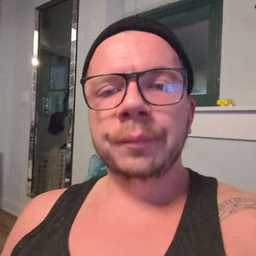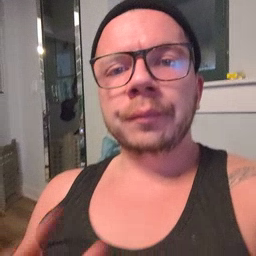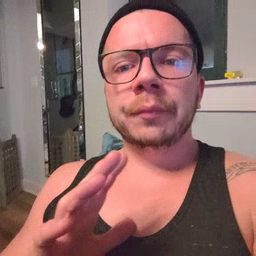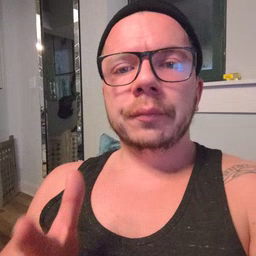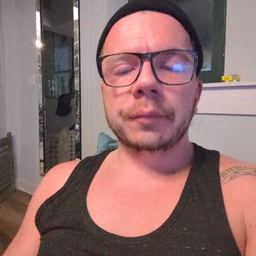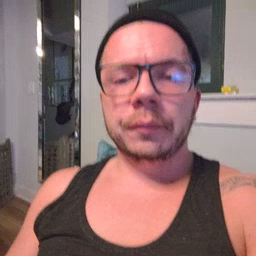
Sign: fine